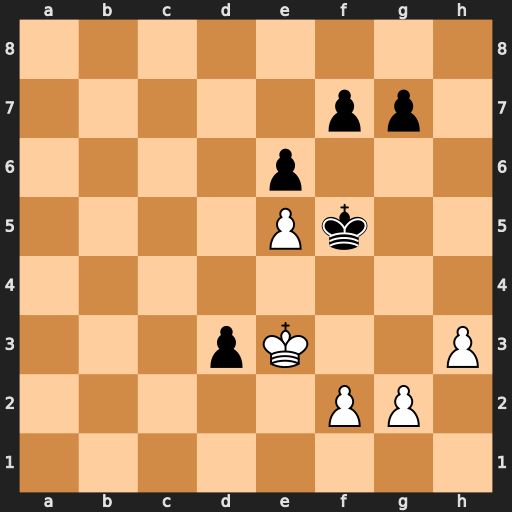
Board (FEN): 8/5pp1/4p3/4Pk2/8/3pK2P/5PP1/8
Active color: w
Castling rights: -
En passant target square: -
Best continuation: f4 d2 g4+